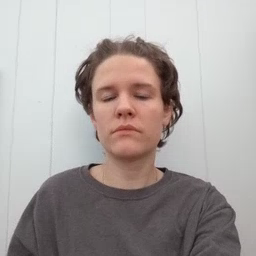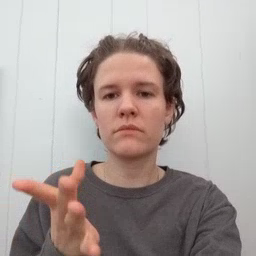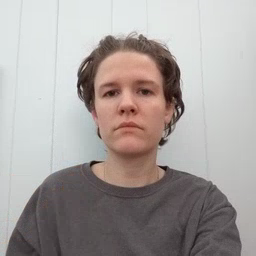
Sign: hate